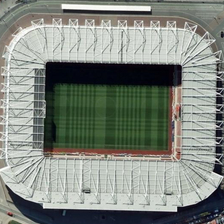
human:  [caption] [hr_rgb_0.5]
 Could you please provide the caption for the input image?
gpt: some cars are near a large stadium .

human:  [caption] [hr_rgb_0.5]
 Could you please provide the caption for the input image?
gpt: some cars are near a large stadium .

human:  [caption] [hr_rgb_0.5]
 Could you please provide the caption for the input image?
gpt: some cars are near a large stadium .

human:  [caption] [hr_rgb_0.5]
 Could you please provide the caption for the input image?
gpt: some cars are near a large stadium .

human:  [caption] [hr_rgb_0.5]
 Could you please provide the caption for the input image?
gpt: some cars are near a large stadium .